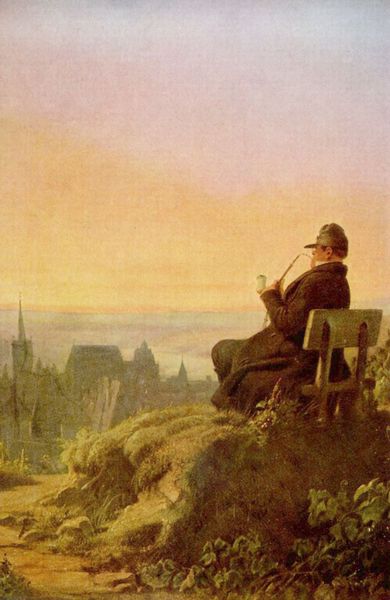
Titel: Rast auf dem Weinberg
Künstler: Carl Spitzweg
Standort: Schweiz
Institution: Privatsammlung
Schlagwörter: baum, berg, blau, blätter, felsen, gemälde, himmel, mann, meer, schatten, umhang, weiß, wolken, gelb, grün, kirchturm, landschaft, sitzen, stadt, abend, braun, grau, haar, handschuhe, holz, hut, licht, mund, ohr, orange, profil, rücken, schwarz, ausblick, blick, dach, gebäude, gras, haus, rot, weg, wiese, hochformat, malerei, rock, anzug, hose, kappe, mütze, stein, steine, bild, schauen, öl, dämmerung, ferne, horizont, häuser, hügel, morgen, natur, sonnenaufgang, strauch, weite, büsche, gebüsch, kirche, pfad, sonne, sträucher, mantel, sitzend, blatt, pflanze, pflanzen, england, kinn, rosa, anhöhe, turm, aussicht, ruhe, lehne, ansicht, fels, dorf, dächer, dunst, nebel, sonnenuntergang, violett, idylle, pause, rast, silhouette, bank, friedrich, romantik, beobachter, untergang, frack, dick, pfeife, rauchen, sitzt, stimmung, betrachtung, abendrot, abendstimmung, betrachter, stadtansicht, carl spitzweg, spitzweg, höhe, türme, münchen, dom, moos, brille, kathedrale, betrachten, sonntag, biedermeier, sehnsucht, sicht, raucher, romantisch, wanderer, morgenrot, spaziergänger, pfeiffe, carl, genießen, ausruhen, genuss, silouhette, rasten, abendröte, morgenröte, moss, weinberg, stadtbild, aben, überblick, feierabend, mainz, pfeifenraucher, parkbank, pfeife rauchen, stasdt, caspar david, trier, pfeifenkopf, karl spitzweg, farbübergang, bak, dunstschleier, edunstschleier, farbigke9it, schirmmutze, e, stadtansischt, #blau